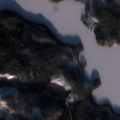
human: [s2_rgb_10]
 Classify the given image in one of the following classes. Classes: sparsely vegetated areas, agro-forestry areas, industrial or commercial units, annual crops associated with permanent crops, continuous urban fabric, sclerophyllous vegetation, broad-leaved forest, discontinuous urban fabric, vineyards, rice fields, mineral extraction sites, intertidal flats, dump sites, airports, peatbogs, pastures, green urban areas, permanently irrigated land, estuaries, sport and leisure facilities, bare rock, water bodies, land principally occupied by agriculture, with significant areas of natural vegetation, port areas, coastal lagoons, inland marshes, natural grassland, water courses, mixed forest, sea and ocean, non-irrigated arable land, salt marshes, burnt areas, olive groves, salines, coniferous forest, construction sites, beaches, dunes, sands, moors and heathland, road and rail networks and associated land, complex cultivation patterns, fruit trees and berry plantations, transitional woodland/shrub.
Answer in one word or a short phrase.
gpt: coniferous forest, mixed forest, water bodies